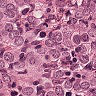
Metastatic tissue present: yes